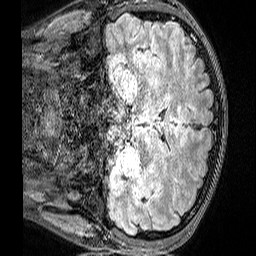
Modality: FLAIR
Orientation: coronal
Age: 22
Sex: male
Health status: healthy
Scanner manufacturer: siemens
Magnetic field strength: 3 T
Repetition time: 5 s
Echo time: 0.388 s